Question: I am newly working on spring mvc,I am using "spring in practice" book and this is the first mvc programme which I tried and I am getting the below error
'''
WARN PageNotFound:1101 - No mapping found for HTTP request with URI [/MVC_BOOK_Annotation/main/list.do] in DispatcherServlet with name 'main'
'''
below is my code
## RosterController
'''
package com.web;
import java.util.ArrayList;
import java.util.List;
import org.springframework.stereotype.Controller;
import org.springframework.ui.Model;
import org.springframework.web.bind.annotation.RequestMapping;
import org.springframework.web.bind.annotation.RequestParam;
import com.model.Member;
@Controller
public final class RosterController {
private List<Member> members = new ArrayList<Member>();
public RosterController() {
members.add(new Member("John", "Lennon"));
members.add(new Member("Paul", "McCartney"));
members.add(new Member("George", "Harrison"));
members.add(new Member("Ringo", "Starr"));
}
@RequestMapping
public void list(Model model) {
model.addAttribute(members);
}
@RequestMapping
public void member(@RequestParam("id") Integer id, Model model) {
model.addAttribute(members.get(id));
}
}
'''
## Member.java
'''
package com.model;
public class Member {
private String firstName;
private String lastName;
public Member() {
}
public Member(String firstName, String lastName) {
this.firstName = firstName;
this.lastName = lastName;
}
public String getFirstName() {
return firstName;
}
public void setFirstName(String firstName) {
this.firstName = firstName;
}
public String getLastName() {
return lastName;
}
public void setLastName(String lastName) {
this.lastName = lastName;
}
public String toString() {
return firstName + " " + lastName;
}
}
'''
## main-servlet.xml
'''
<?xml version="1.0" encoding="UTF-8"?>
<beans xmlns="http://www.springframework.org/schema/beans"
xmlns:xsi="http://www.w3.org/2001/XMLSchema-instance" xmlns:context="http://www.springframework.org/schema/context"
xmlns:mvc="http://www.springframework.org/schema/mvc" xmlns:p="http://www.springframework.org/schema/p"
xsi:schemaLocation="http://www.springframework.org/schema/mvc http://www.springframework.org/schema/mvc/spring-mvc-3.2.xsd
http://www.springframework.org/schema/beans http://www.springframework.org/schema/beans/spring-beans-3.2.xsd
http://www.springframework.org/schema/context http://www.springframework.org/schema/context/spring-context-3.2.xsd">
<bean class="com.web.RosterController" name="/roster/"></bean>
<bean
class="org.springframework.web.servlet.view.InternalResourceViewResolver"
p:prefix="/WEB-INF/jsp/" p:suffix=".jsp">
</bean>
</beans>
'''
## web.xml
'''
<web-app id="AppName" version="2.4" xmlns="http://java.sun.com/xml/ns/j2ee"
xmlns:xsi="http://www.w3.org/2001/XMLSchema-instance"
xsi:schemaLocation="http://java.sun.com/xml/ns/j2ee
http://java.sun.com/xml/ns/j2ee/web-app_2_4.xsd">
<display-name>Archetype Created Web Application</display-name>
<servlet>
<servlet-name>main</servlet-name>
<servlet-class>org.springframework.web.servlet.DispatcherServlet</servlet-class>
</servlet>
<servlet-mapping>
<servlet-name>main</servlet-name>
<url-pattern>/main/*</url-pattern>
</servlet-mapping>
</web-app>
'''
## list.jsp
'''
<%@ page language="java" contentType="text/html; charset=ISO-8859-1"
pageEncoding="ISO-8859-1"%>
<%@ taglib prefix="c" uri="http://java.sun.com/jsp/jstl/core"%>
<!DOCTYPE html PUBLIC "-//W3C//DTD HTML 4.01 Transitional//EN" "http://www.w3.org/TR/html4/loose.dtd">
<html>
<head>
<meta http-equiv="Content-Type" content="text/html; charset=ISO-8859-1">
<title>Insert title here</title>
</head>
<body>
<ul>
<c:forEach var="member" items="${memberList}" varStatus="status">
<li><a href="member.do?id=${status.index}"> <c:out
value="${member}"></c:out>
</a></li>
</c:forEach>
</ul>
</body>
</html>
'''
## member.jsp
'''
<%@ page language="java" contentType="text/html; charset=ISO-8859-1"
pageEncoding="ISO-8859-1"%>
<%@ taglib prefix="c" uri="http://java.sun.com/jsp/jstl/core"%>
<!DOCTYPE html PUBLIC "-//W3C//DTD HTML 4.01 Transitional//EN" "http://www.w3.org/TR/html4/loose.dtd">
<html>
<head>
<meta http-equiv="Content-Type" content="text/html; charset=ISO-8859-1">
<title>Insert title here</title>
</head>
<body>
<h1>Member: ${member}</h1>
<p>
<a href="list.do">Back</a>
</p>
</body>
</html>
'''
the above code is almost similar to the book code but still I am unable to find where is the mistake.I attached an @RequestMapping attribute to the list() and member() methods,This identifies them as request-servicing methods.Below is my project structure screenshot.

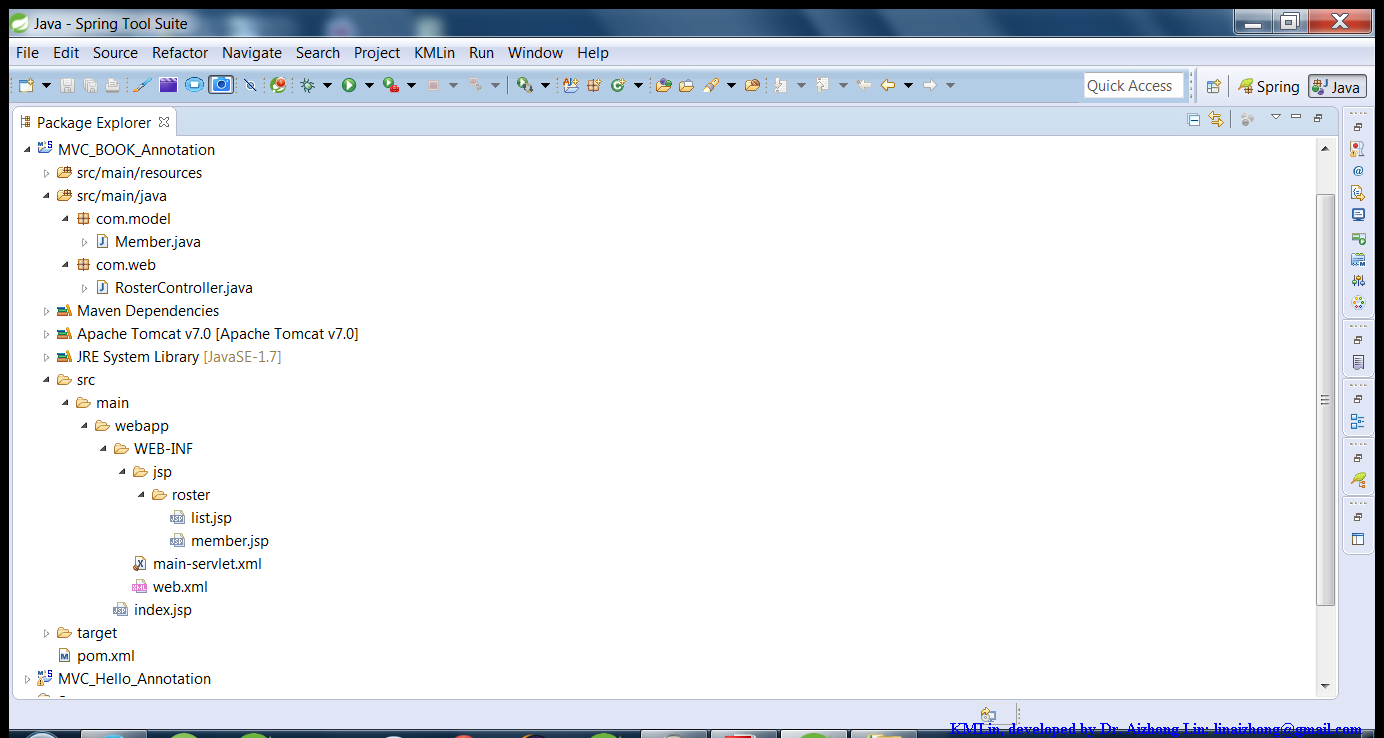
Answer: You need to add '*' after '/roster/' in your bean definition.
Try following setting:
'''
<bean class="com.web.RosterController" name="/roster/*"></bean>
'''
instead of
'''
<bean class="com.web.RosterController" name="/roster/"></bean>
'''
And access '/MVC_BOOK_Annotation/main/roster/list.do'